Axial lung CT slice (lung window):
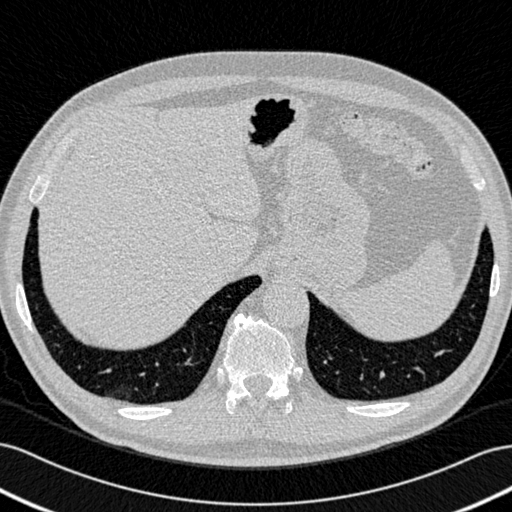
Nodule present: no